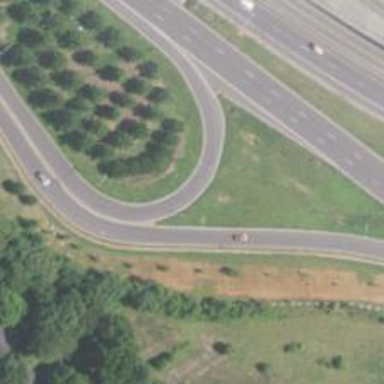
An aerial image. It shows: Trunk link highway.